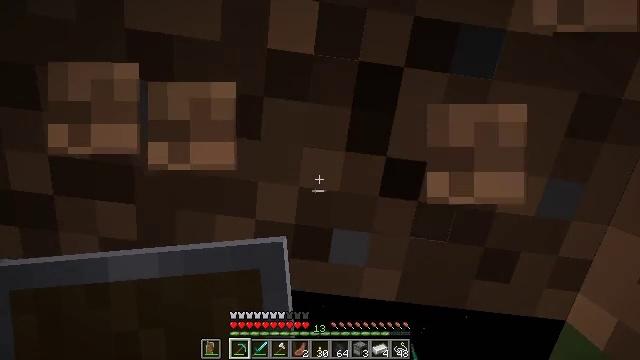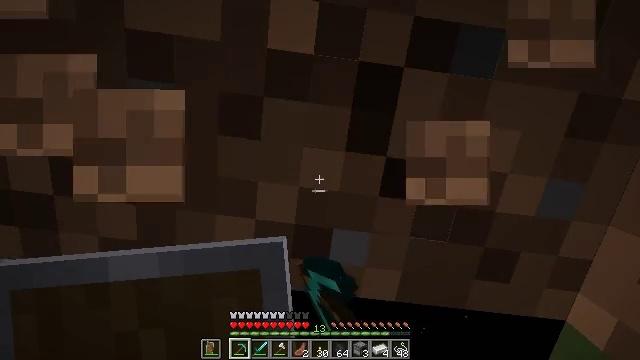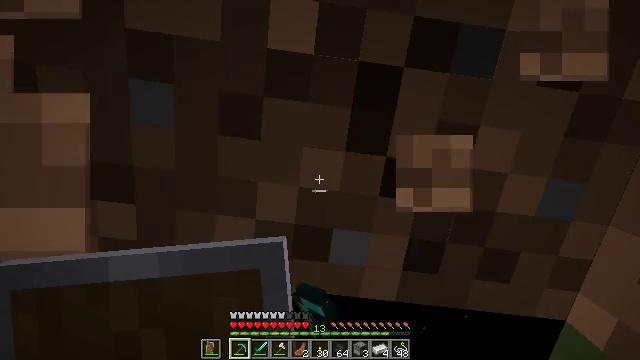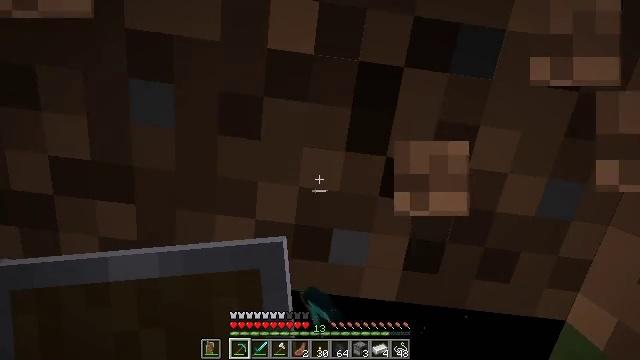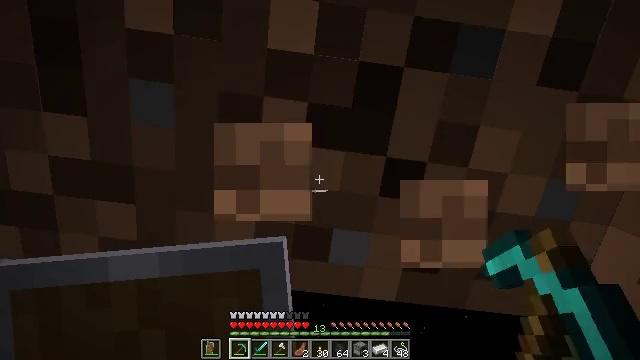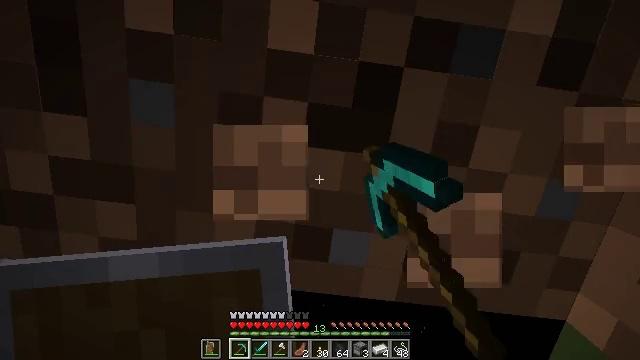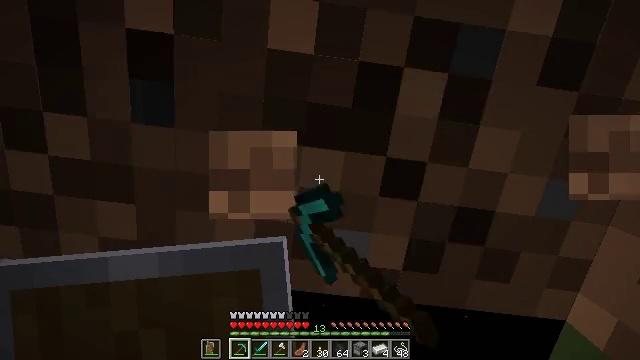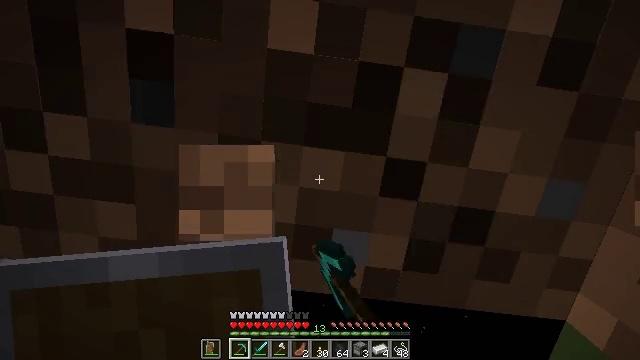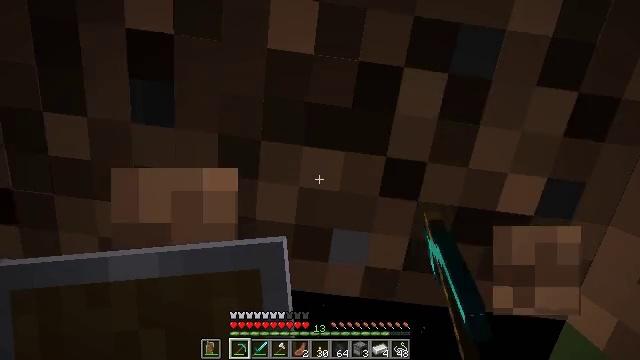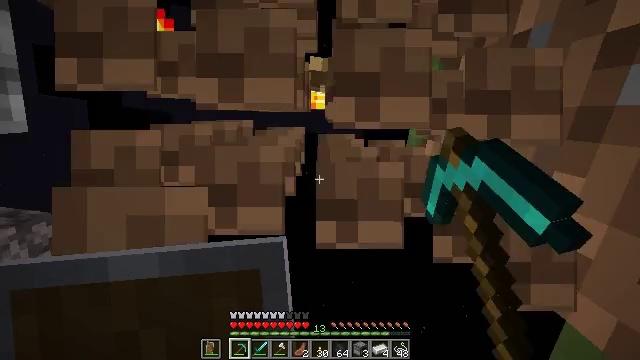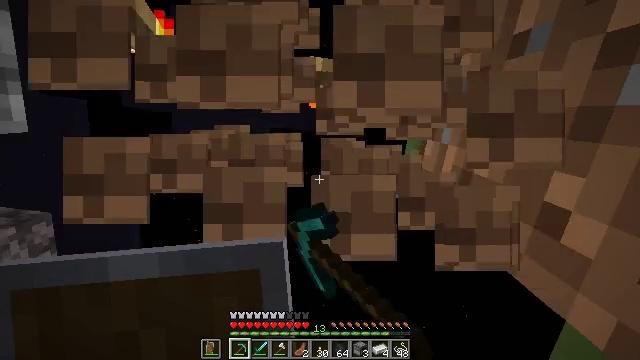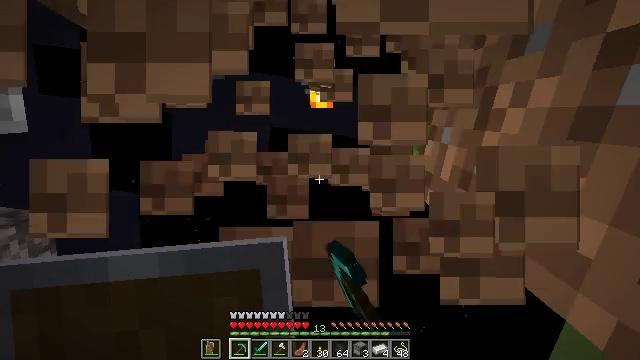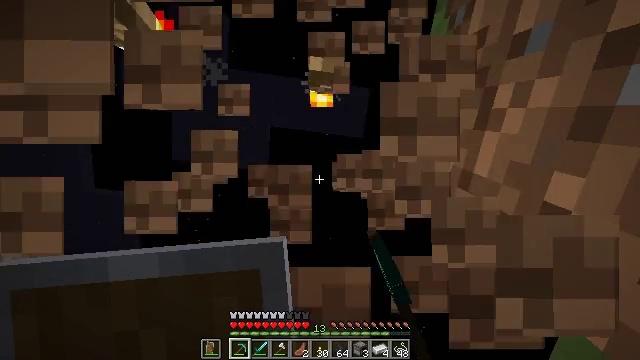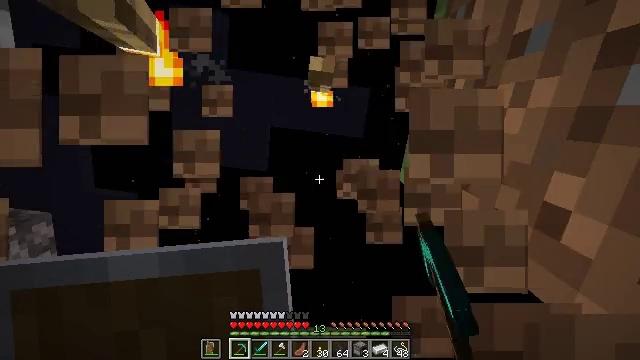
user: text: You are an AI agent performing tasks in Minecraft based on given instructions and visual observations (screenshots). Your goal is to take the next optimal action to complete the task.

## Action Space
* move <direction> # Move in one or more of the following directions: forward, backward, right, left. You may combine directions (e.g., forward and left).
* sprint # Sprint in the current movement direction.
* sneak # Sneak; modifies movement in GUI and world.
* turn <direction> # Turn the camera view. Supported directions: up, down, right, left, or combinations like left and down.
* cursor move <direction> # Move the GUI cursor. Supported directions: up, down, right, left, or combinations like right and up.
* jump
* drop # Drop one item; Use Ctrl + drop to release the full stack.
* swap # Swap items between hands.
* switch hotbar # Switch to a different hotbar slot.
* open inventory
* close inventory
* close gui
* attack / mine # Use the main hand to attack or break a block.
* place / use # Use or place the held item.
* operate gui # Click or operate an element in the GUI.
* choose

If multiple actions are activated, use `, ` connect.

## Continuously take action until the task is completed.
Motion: motion action
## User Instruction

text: Harvest grass block to clear the area.
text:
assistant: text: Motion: attack / mine
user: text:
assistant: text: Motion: attack / mine
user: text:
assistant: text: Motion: attack / mine
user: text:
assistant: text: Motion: attack / mine
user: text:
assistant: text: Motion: attack / mine
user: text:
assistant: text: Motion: attack / mine
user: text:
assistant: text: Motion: attack / mine
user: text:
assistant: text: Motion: attack / mine
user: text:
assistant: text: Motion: attack / mine
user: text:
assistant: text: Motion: attack / mine
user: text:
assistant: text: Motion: attack / mine
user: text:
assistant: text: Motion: attack / mine
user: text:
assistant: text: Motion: attack / mine
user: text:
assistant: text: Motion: attack / mine